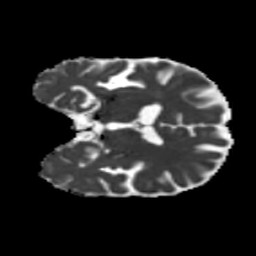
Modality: MD
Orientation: coronal
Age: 54
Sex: male
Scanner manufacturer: siemens
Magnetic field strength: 3 T
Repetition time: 5.25 s
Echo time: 0.08 s